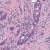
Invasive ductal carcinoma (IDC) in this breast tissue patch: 1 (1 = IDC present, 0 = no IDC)